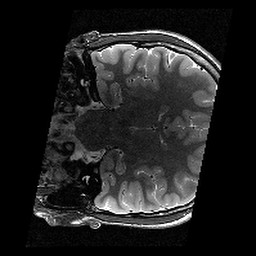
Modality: T2w
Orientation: coronal
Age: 13
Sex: male
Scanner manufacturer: siemens
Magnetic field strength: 3 T
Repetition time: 9.23 s
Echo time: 0.067 s